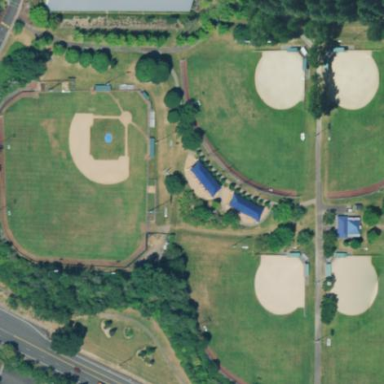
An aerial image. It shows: Grass pitch designated for softball.